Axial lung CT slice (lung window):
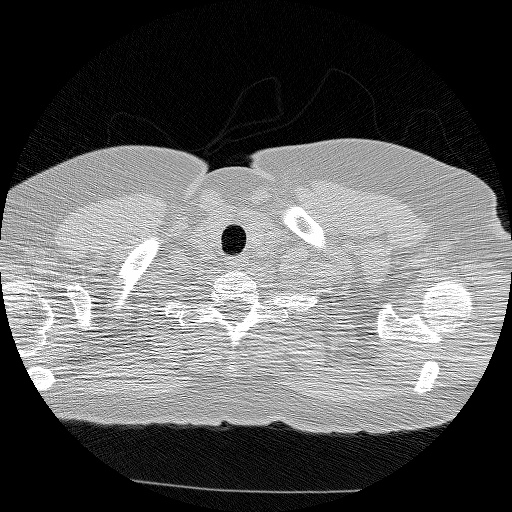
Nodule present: no